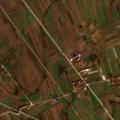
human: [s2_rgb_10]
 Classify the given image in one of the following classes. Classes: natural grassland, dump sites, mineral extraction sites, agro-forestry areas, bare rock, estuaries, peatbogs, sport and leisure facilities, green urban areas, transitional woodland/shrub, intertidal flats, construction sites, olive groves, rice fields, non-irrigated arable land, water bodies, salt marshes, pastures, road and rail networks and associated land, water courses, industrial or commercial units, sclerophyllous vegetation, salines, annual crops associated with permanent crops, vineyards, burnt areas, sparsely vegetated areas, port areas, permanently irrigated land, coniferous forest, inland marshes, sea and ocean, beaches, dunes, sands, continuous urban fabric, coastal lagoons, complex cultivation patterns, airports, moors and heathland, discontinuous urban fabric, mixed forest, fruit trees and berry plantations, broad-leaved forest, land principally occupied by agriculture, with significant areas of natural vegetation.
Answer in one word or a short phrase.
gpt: non-irrigated arable land, complex cultivation patterns